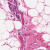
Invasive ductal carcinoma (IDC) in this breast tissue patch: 0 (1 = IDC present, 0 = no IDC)